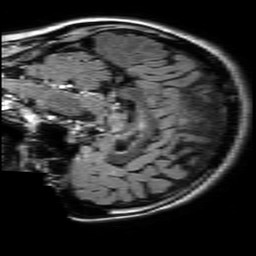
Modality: FLAIR
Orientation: sagittal
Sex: female
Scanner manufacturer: philips
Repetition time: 11 s
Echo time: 0.125 s